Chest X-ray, PA view. Patient: 77 years old, sex M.
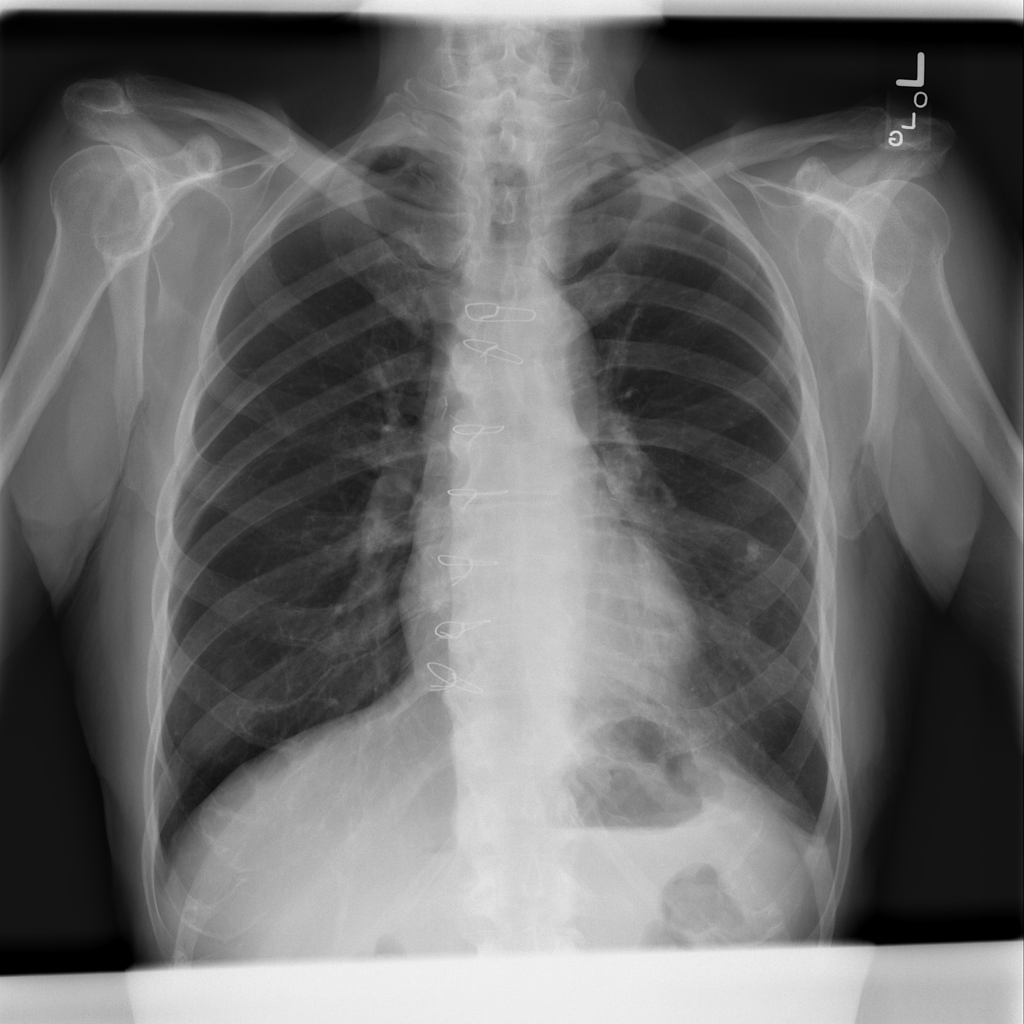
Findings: No Finding